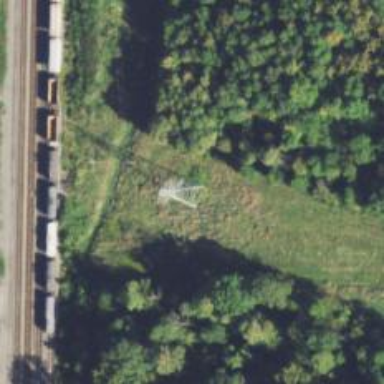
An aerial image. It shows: Lattice structure tower used for power distribution.